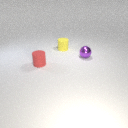
small red rubber cylinder to the left of small yellow rubber cylinder